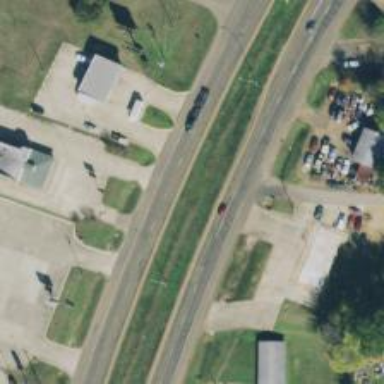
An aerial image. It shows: Trunk highway.